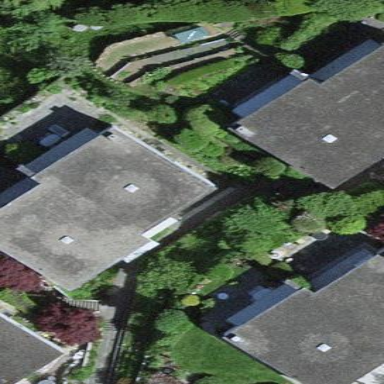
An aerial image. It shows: Simple house.